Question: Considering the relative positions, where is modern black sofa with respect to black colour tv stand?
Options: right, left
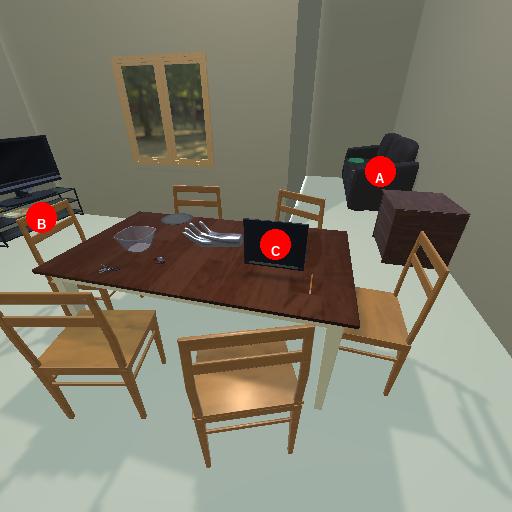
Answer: right